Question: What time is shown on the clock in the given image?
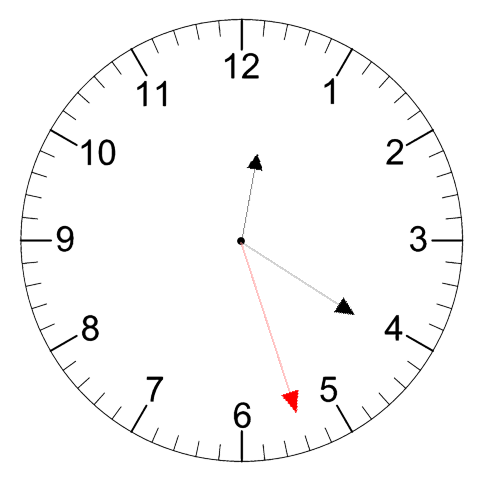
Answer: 12:20:27